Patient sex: F
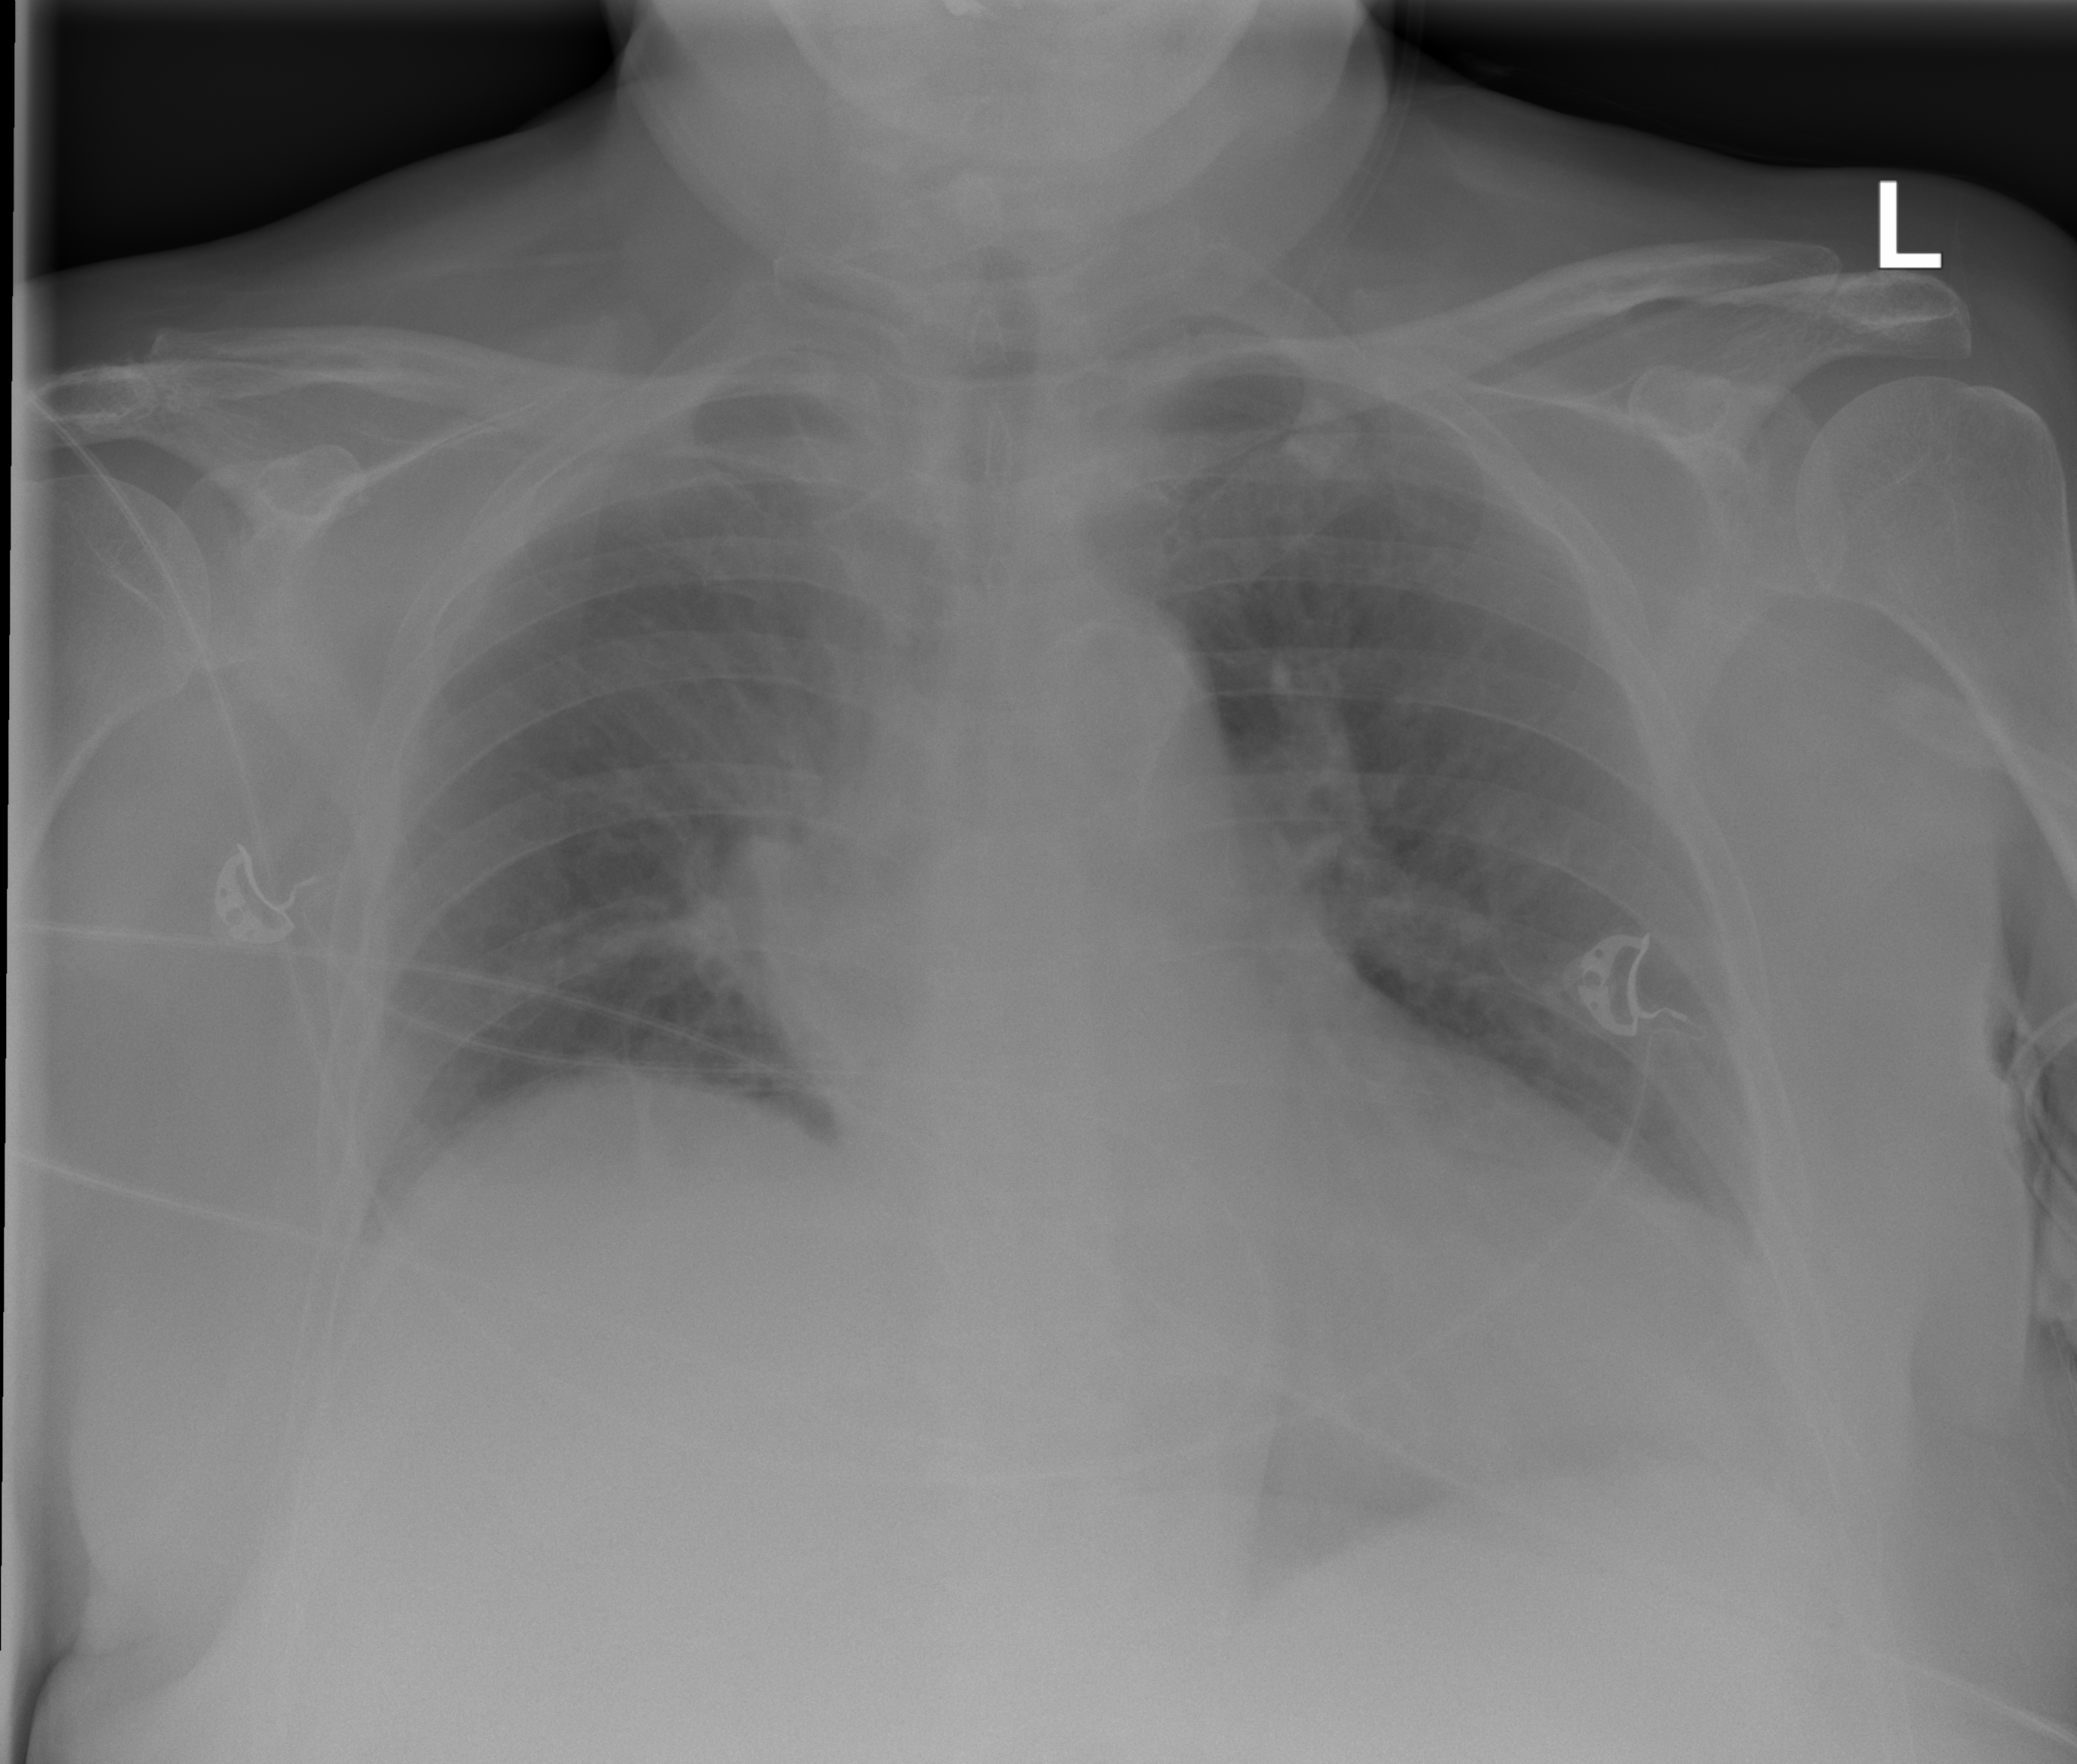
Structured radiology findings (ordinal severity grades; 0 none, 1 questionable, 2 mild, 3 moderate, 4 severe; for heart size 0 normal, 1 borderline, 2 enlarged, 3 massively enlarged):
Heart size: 0
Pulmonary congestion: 0
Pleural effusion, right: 0
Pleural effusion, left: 0
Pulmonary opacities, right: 0
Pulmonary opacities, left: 0
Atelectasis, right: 2
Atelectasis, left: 0